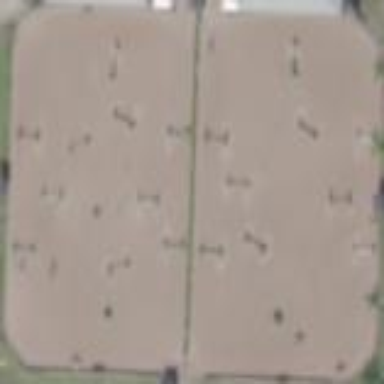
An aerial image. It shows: Fenced equestrian pitch with sandy surface for leisure activities.